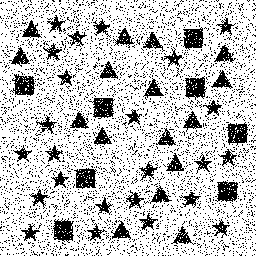
Squares: 8
Triangles: 16
Stars: 24
Total shapes: 48